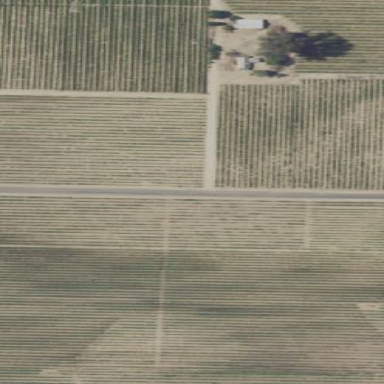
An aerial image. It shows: Vineyard.